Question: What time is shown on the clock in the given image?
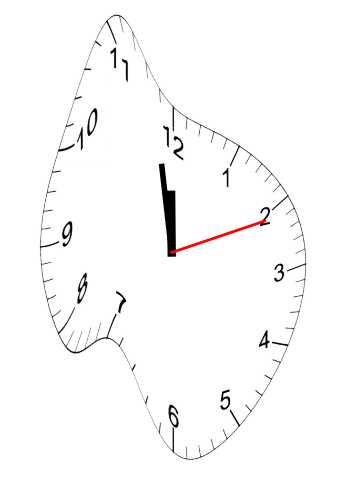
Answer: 11:58:11